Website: home-depot
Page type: payment
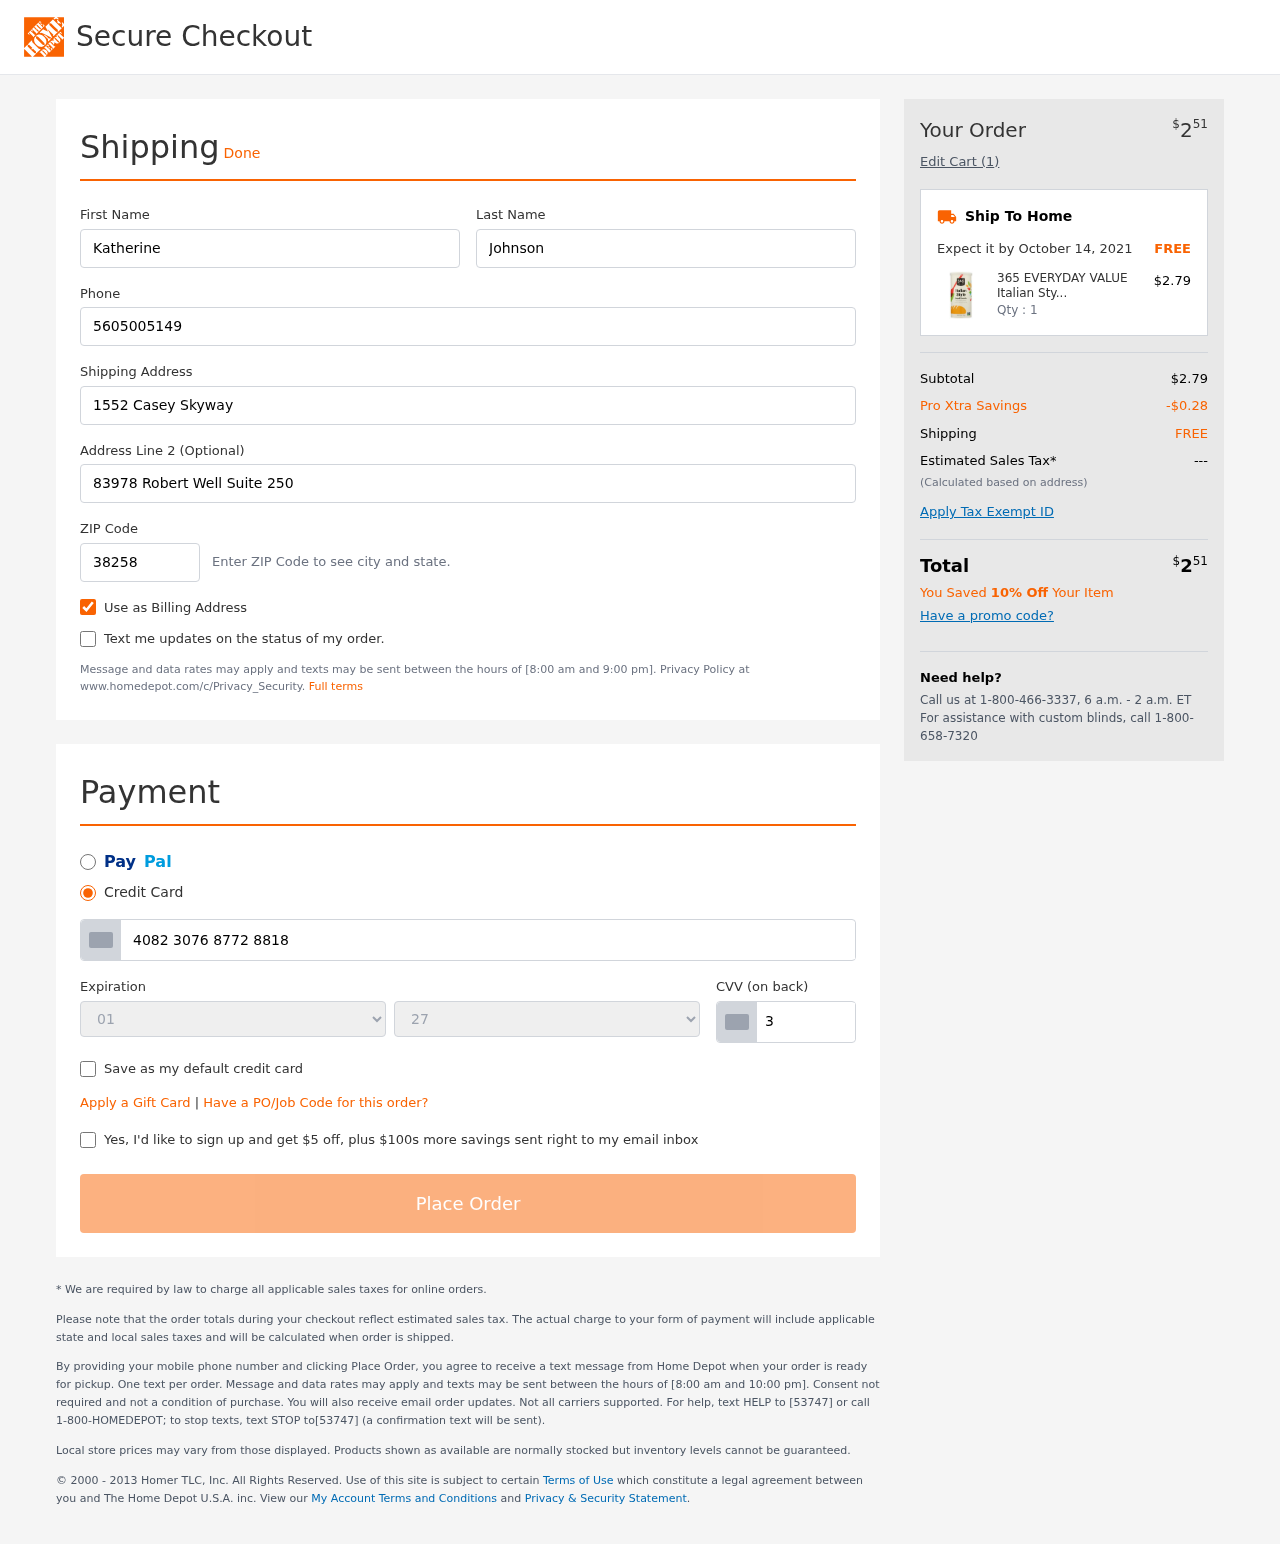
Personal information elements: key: PII_CARD_CVV
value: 313
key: PII_CARD_EXPIRY_MONTH
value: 01
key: PII_CARD_EXPIRY_YEAR
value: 27
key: PII_CARD_NUMBER
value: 4082 3076 8772 8818
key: PII_FIRSTNAME
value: Katherine
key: PII_LASTNAME
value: Johnson
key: PII_PHONE
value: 5605005149
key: PII_POSTCODE
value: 38258
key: PII_STREET
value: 1552 Casey Skyway
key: PII_STREET2
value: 83978 Robert Well Suite 250
Product elements: key: PRODUCT1_NAME
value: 365 EVERYDAY VALUE Italian Style Bread Crumbs, 15 OZ
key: PRODUCT1_PRICE
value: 2.79
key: PRODUCT1_QUANTITY
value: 1
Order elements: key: ORDER_TOTAL
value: $251
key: ORDER_NUM_ITEMS
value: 1
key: ORDER_DELIVERY_DATE
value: October 14, 2021
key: ORDER_SUBTOTAL
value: $2.79
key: ORDER_DISCOUNT
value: -$0.28
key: ORDER_SHIPPING_COST
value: FREE